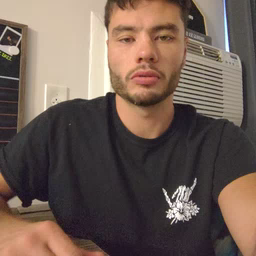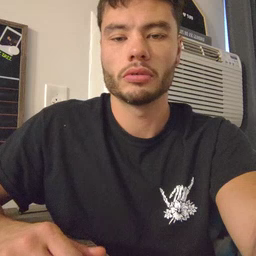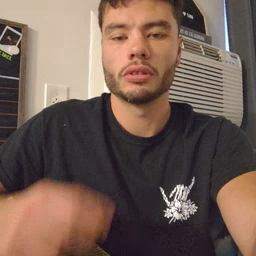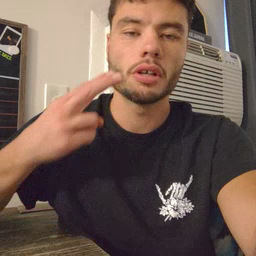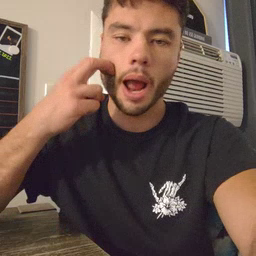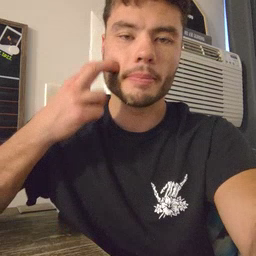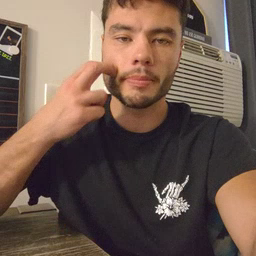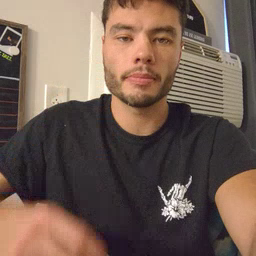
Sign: gum